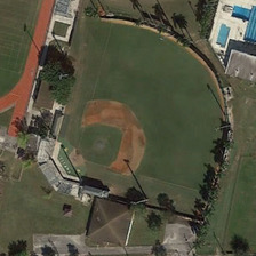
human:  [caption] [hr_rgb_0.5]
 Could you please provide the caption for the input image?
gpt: a baseball field between a playground and a blue building .

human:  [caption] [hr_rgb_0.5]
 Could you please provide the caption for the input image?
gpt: a baseballfield sits besides a football court .

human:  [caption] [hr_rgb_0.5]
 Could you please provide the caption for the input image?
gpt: the baseball fields is next to a football fields and a swimming pool .

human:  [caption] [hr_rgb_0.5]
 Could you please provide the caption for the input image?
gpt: on the roadside there is a baseball field and a ground track field  which are decorated with some trees and buildings .

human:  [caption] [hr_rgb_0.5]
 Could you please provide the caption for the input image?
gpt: a baseball field is near several green trees and a building .